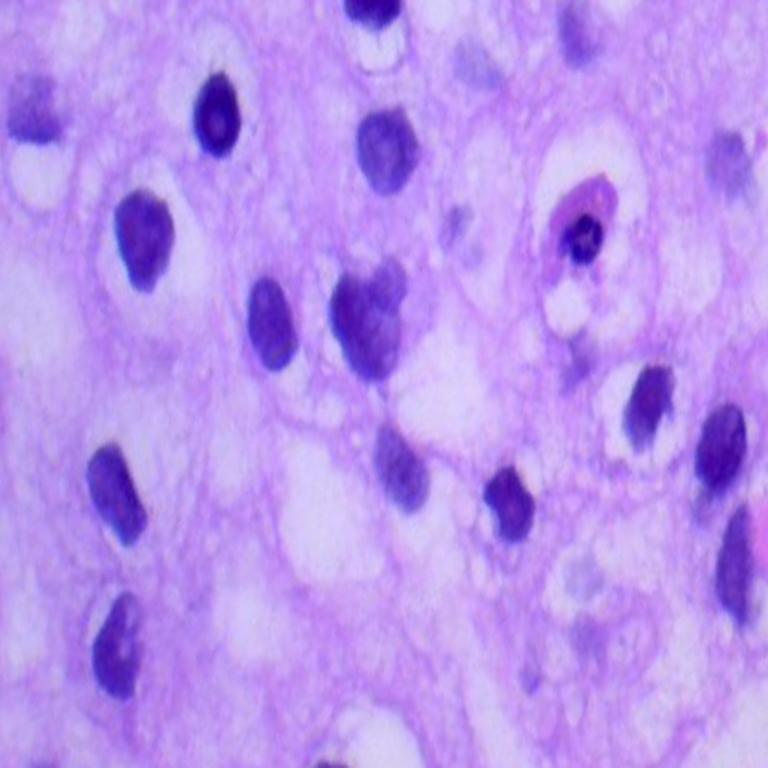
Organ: lung
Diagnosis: squamous carcinomas